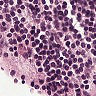
Metastatic tissue present: no